Question: I have a Jtable as you see on the image:

and I want to get the earliest Hour from it.
I've tried the following code but it does not always get the right earliest Time.
'''
String tinjm="";
if(jTable1.getRowCount()==1){
System.out.println(jTable1.getValueAt(0, 1).toString());
}else{
for(int i=0; i<jTable1.getRowCount()-1;i++){
String k=jTable1.getValueAt(i, 1).toString();
String j=jTable1.getValueAt(i+1, 1).toString();
if(Integer.parseInt(k.substring(0, 2))<Integer.parseInt(j.substring(0, 2))){
tinjm=k;
}else{
tinjm=j;
}
}
System.out.println(tinjm);
}
'''
Thank you for your Co-operation.
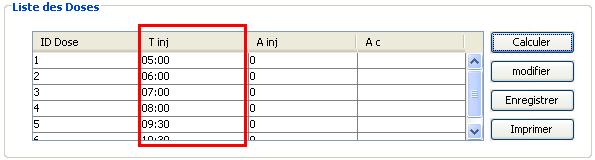
Answer: The better way of formatting the data is suggested by other poster to use custom table renderer, Your logic is comparing between current and next row data but what if the already set value is early then the current comparison ?
Sample code below:
'''
import java.awt.BorderLayout;
import java.awt.event.ActionEvent;
import java.awt.event.ActionListener;
import java.text.ParseException;
import java.text.SimpleDateFormat;
import java.util.Date;
import javax.swing.JButton;
import javax.swing.JFrame;
import javax.swing.JOptionPane;
import javax.swing.JTable;
public class TestJTable {
private void init(){
String[][] rowData = new String[][]{{"0","05:00"},{"1","08:00"},{"3","01:40"},{"4","01:30"},{"5","11:15"},{"6","12:10"}};
String[][] columnNames = new String[][]{{},{}};
final JTable table = new JTable(rowData, columnNames);
JFrame frame = new JFrame();
frame.setLayout(new BorderLayout());
frame.add(table, BorderLayout.CENTER);
JButton button = new JButton("Get Earliest Date");
button.addActionListener(new ActionListener() {
@Override
public void actionPerformed(ActionEvent e) {
String[] earliest = findEarliestTime(table).split(":");
JOptionPane.showMessageDialog(null, "Earliest Hour " + earliest[0] + " , Minute : " + earliest[1]);
}
});
frame.add(button, BorderLayout.SOUTH);
frame.pack();
frame.setDefaultCloseOperation(JFrame.EXIT_ON_CLOSE);
frame.setVisible(true);
}
private String findEarliestTime(JTable table) {
String earliest = (String)table.getValueAt(0, 1);
try {
SimpleDateFormat sdf = new SimpleDateFormat("HH:mm");
Date currentDate = null;
Date earliestDate = null;
String currentValue = null;
for(int iDx = 1; iDx < table.getRowCount(); iDx++){
currentValue = (String)table.getValueAt(iDx, 1);
currentDate = sdf.parse(currentValue);
earliestDate = sdf.parse(earliest);
if(earliestDate.getTime() > currentDate.getTime()){
earliest = currentValue;
}
}
} catch (NumberFormatException e) {
e.printStackTrace();
} catch (ParseException e) {
e.printStackTrace();
}
return String.valueOf(earliest);
}
public static void main(String[] args) {
new TestJTable().init();
}
}
'''